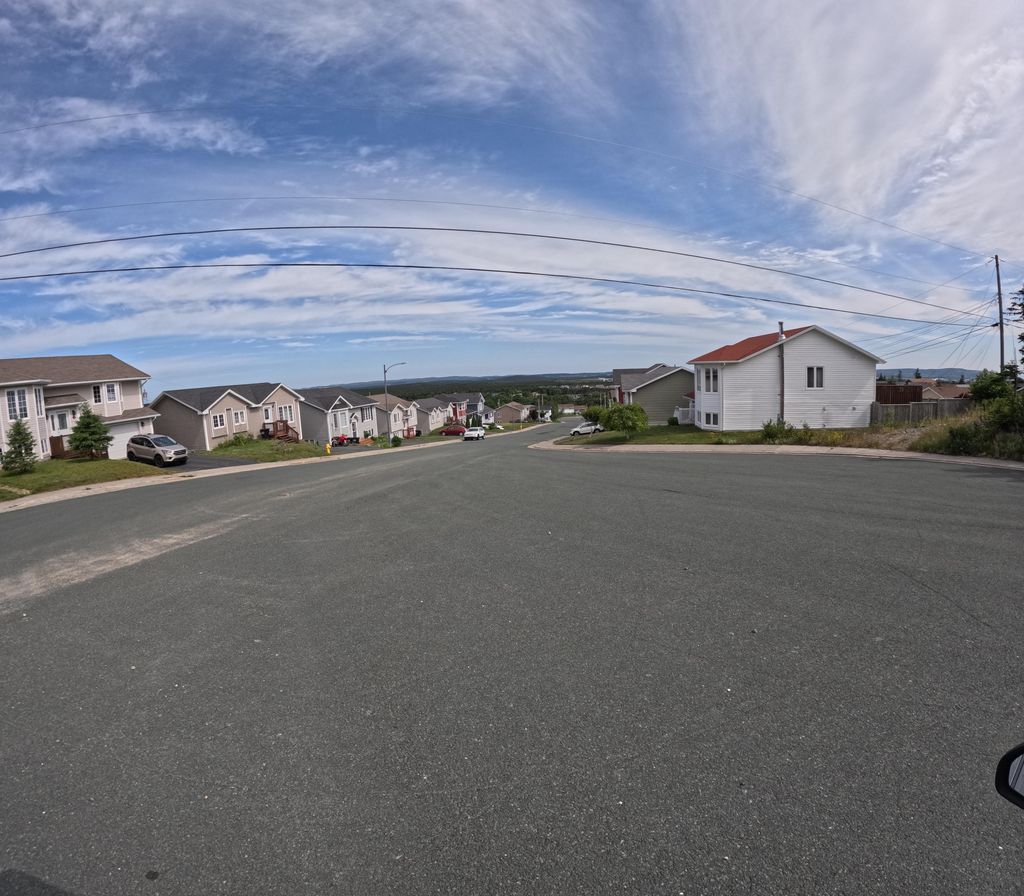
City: st_johns